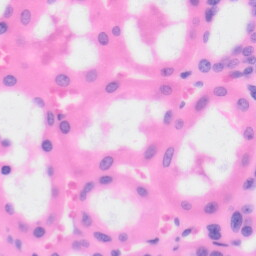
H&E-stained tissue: Kidney